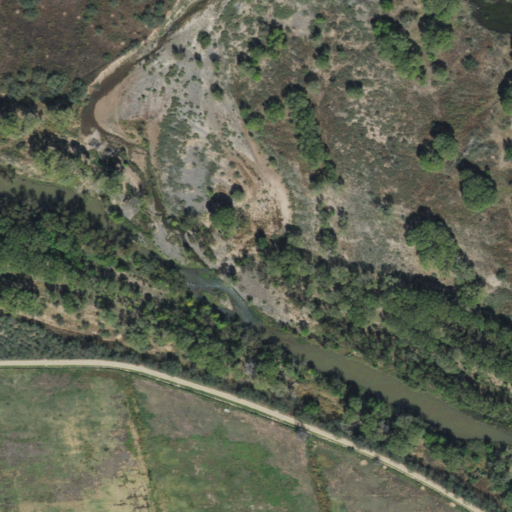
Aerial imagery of valley in Arizona named West Clear Creek Canyon containing shrub, woody wetlands, and open water